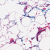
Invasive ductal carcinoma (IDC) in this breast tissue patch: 0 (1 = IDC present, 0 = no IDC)